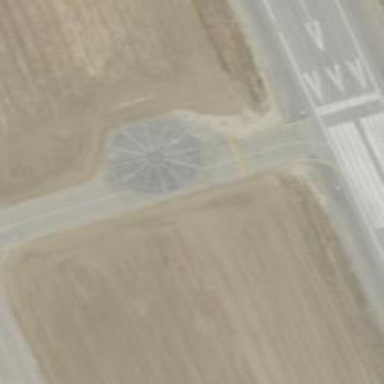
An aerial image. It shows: Taxiway at the airport with asphalt surface.